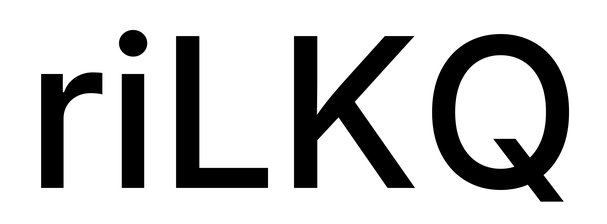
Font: Inter_Medium